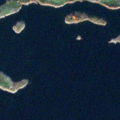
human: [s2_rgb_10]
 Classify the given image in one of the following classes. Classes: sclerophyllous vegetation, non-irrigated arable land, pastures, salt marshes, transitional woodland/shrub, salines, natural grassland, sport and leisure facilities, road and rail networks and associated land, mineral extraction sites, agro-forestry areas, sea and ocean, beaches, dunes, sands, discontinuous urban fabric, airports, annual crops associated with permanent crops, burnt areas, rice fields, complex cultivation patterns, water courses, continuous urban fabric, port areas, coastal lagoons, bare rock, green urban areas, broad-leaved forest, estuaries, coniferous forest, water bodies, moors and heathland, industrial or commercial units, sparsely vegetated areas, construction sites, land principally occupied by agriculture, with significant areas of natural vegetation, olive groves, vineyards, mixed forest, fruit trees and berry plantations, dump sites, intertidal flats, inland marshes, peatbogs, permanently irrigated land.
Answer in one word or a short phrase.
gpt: transitional woodland/shrub, sea and ocean